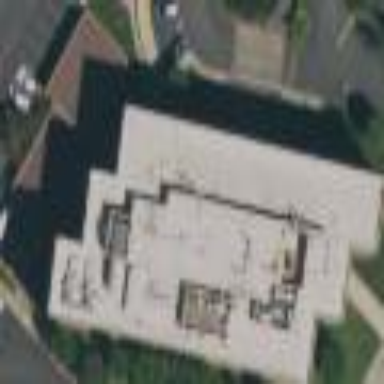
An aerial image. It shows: Commercial building.